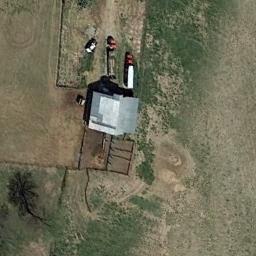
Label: sparse_residential